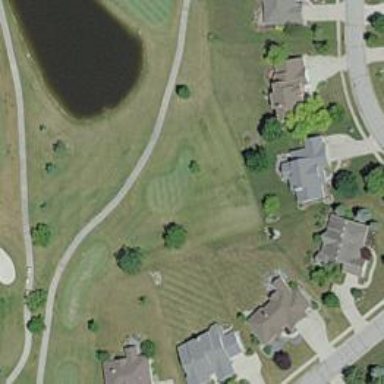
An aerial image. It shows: View of golf hole.